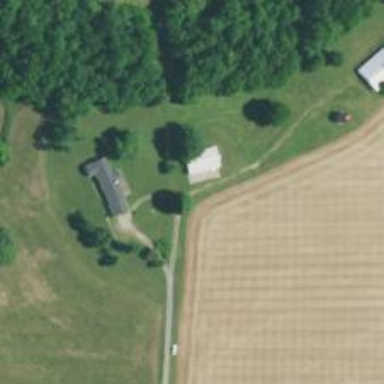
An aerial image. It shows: Driveway leading to service road.